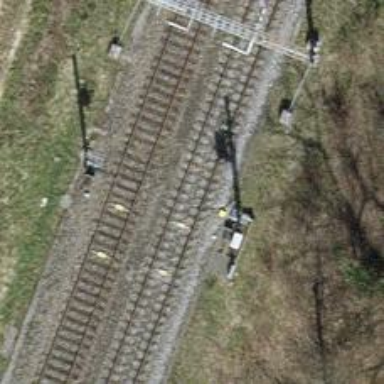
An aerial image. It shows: Railway signal.